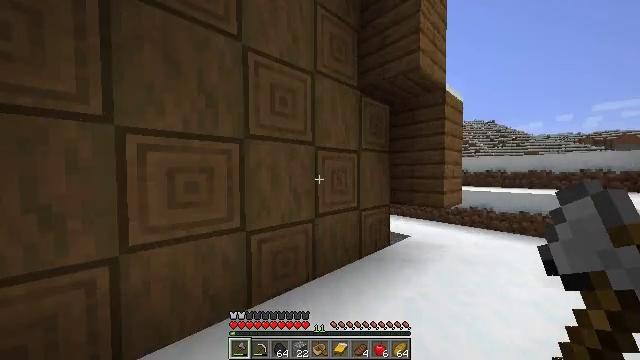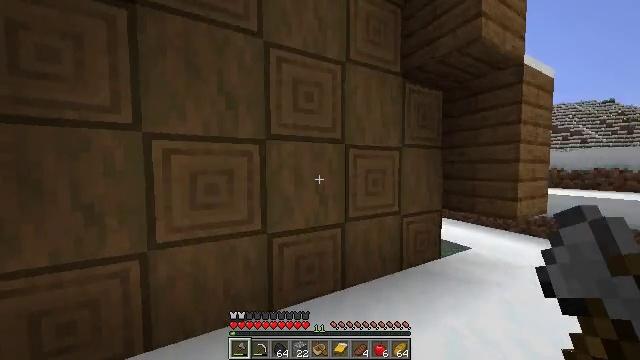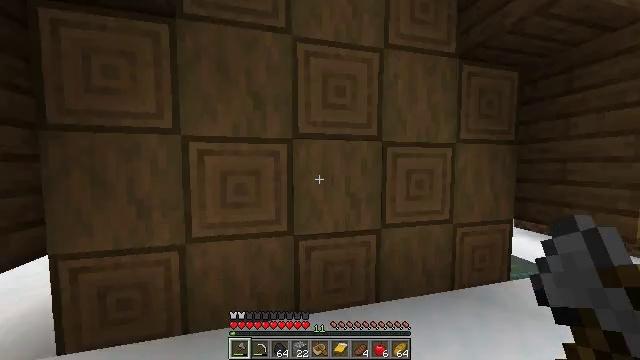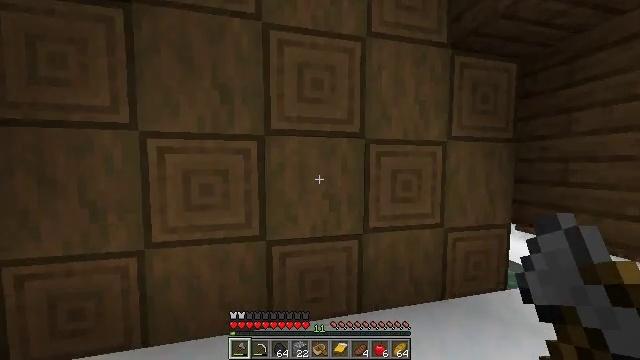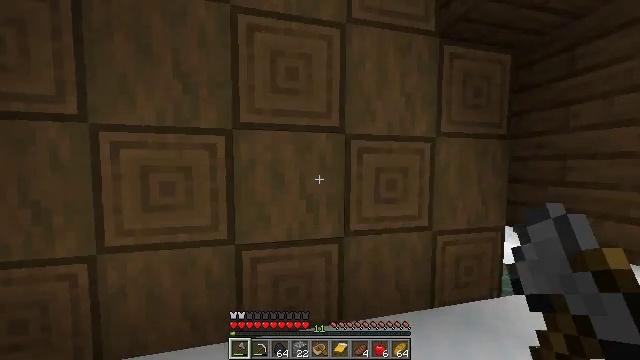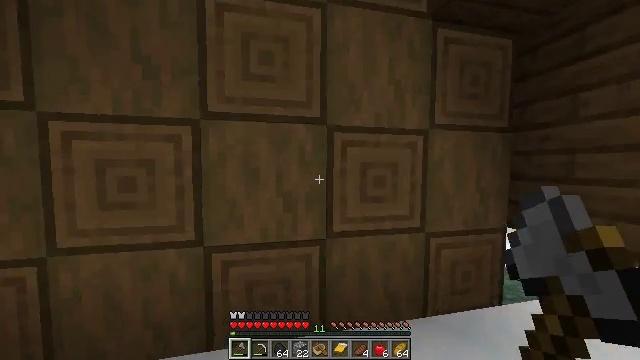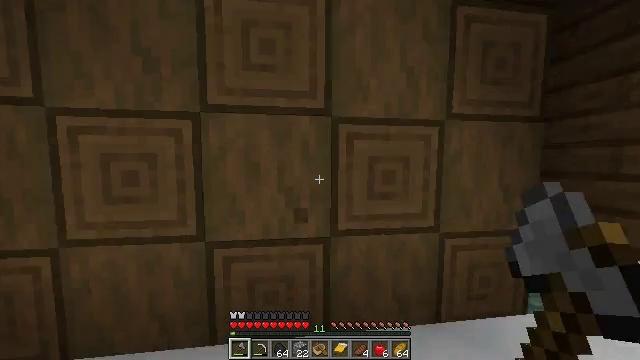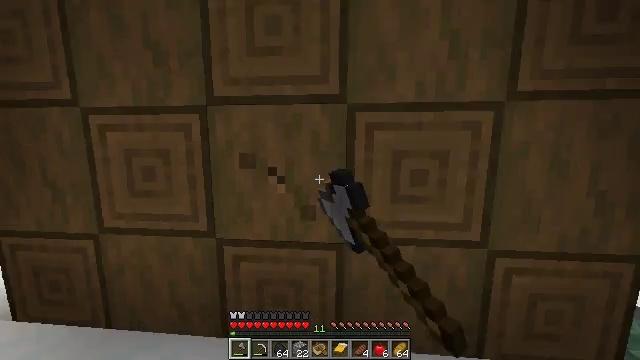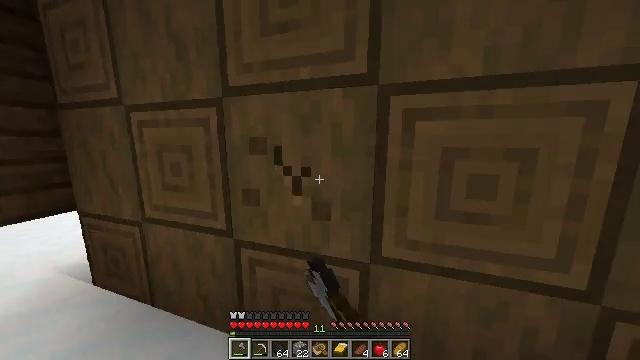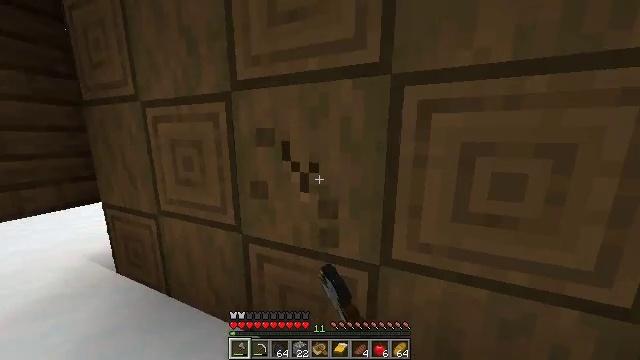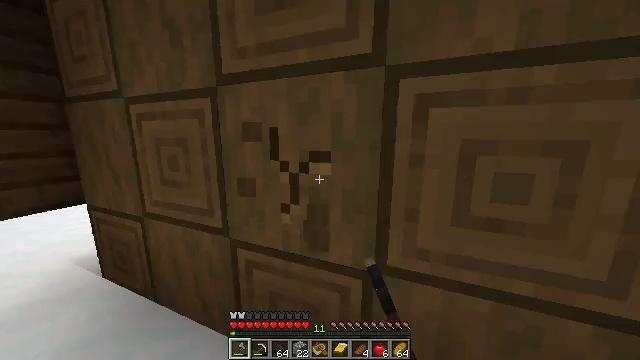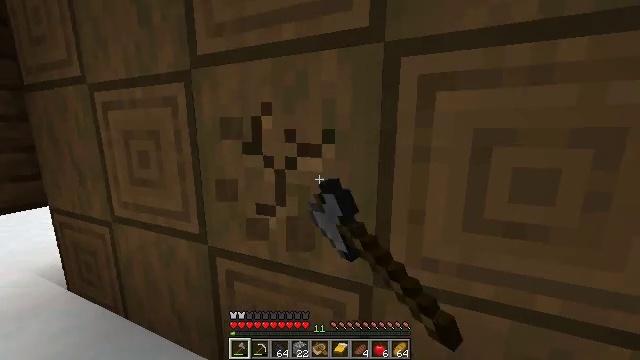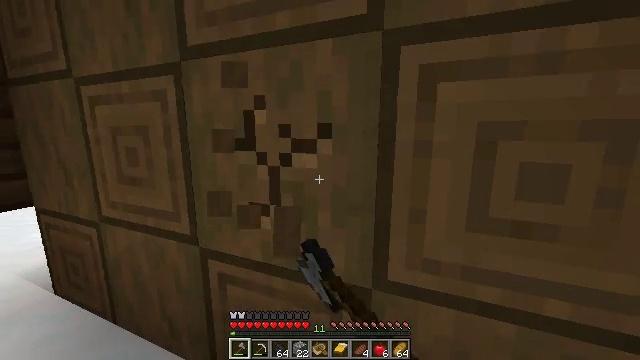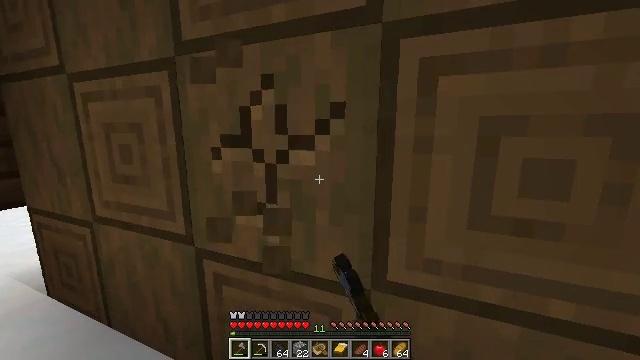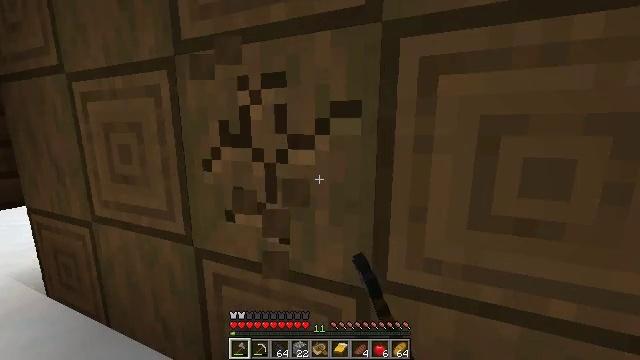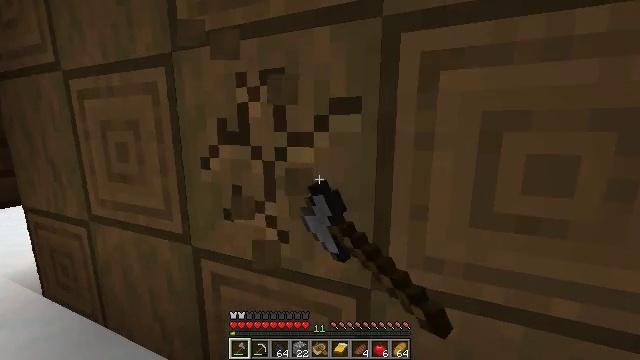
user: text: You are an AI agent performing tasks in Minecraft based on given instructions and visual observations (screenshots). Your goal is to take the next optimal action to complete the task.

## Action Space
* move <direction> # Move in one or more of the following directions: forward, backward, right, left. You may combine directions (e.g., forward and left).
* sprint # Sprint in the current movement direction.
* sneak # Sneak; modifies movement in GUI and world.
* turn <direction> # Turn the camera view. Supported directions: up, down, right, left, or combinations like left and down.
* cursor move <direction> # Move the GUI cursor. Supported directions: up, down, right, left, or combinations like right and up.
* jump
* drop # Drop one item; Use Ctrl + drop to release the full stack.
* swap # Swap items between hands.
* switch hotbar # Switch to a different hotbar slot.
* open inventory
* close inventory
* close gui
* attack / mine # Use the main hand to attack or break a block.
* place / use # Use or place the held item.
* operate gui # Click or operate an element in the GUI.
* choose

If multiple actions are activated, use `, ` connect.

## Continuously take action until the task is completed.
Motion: motion action
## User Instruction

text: Gather stripped spruce log from the tree.
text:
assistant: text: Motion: move forward and move right, turn left
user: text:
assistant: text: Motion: move forward and move right, turn left
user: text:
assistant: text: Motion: move forward and move right
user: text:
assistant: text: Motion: move forward and move right
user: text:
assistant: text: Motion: move forward and move right
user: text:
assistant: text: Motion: move forward and move right, turn left and down, attack / mine
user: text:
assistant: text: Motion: move forward and move right, turn left and down, attack / mine
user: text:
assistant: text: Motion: move forward, turn left and down, attack / mine
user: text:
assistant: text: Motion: turn left and down, attack / mine
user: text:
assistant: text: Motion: attack / mine
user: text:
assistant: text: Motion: attack / mine
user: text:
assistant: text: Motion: attack / mine
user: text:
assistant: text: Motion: attack / mine
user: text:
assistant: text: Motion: attack / mine
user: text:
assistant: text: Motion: attack / mine
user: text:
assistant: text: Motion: attack / mine
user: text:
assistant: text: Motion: attack / mine
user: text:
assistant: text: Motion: attack / mine
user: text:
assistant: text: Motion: turn down, attack / mine
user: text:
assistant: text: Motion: move back, turn right and down, attack / mine
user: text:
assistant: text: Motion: move back, turn down, attack / mine
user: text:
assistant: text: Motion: move back, attack / mine
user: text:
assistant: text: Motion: move back and move left, attack / mine
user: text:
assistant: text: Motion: move back and move left, attack / mine
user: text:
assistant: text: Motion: move left, attack / mine
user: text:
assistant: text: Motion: move left, attack / mine
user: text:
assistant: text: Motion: attack / mine
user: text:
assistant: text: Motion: attack / mine
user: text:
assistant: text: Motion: turn right, attack / mine
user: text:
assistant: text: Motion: turn right, attack / mine